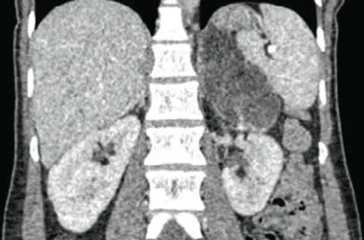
Coronal. Views.
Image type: radiology (ct)